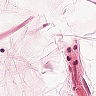
Metastatic tissue present: no